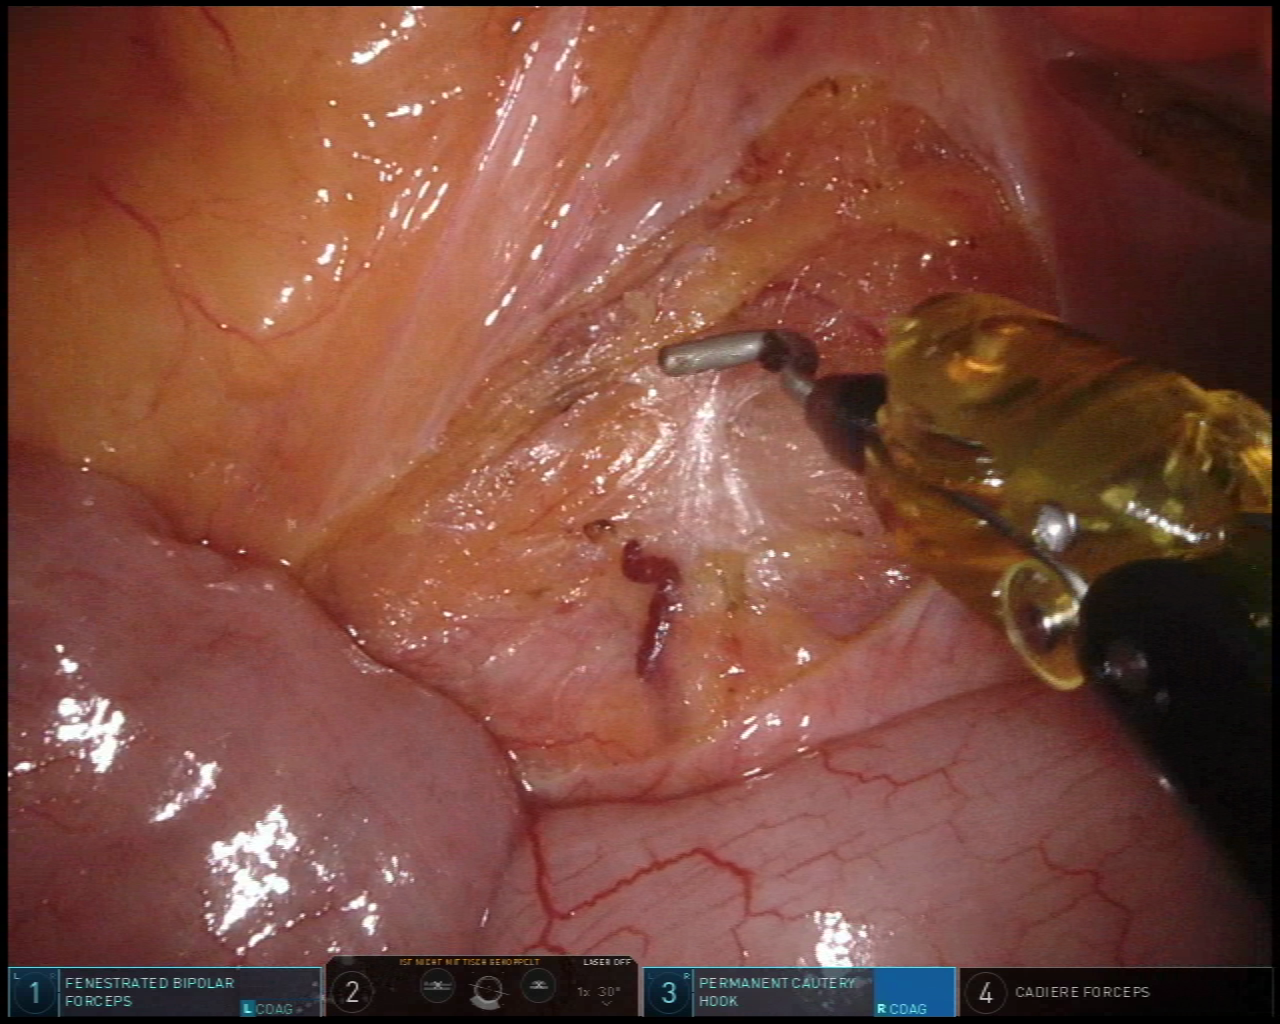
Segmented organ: small_intestine
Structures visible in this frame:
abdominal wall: yes
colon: no
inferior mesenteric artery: no
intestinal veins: no
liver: no
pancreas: no
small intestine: yes
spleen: no
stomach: no
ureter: no
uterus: no
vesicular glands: no